Interaction volume radius: 5 \u00c5
Interaction volume height: 15 \u00c5
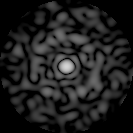
Disorder parameter: 0.8357